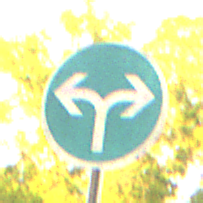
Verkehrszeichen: VorgeschriebeneFahrtrichtungRechtsOderLinks
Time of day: SunriseSunset
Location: Outdoor (RoadRail)
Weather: Clear
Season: NotSpecified
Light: Natural